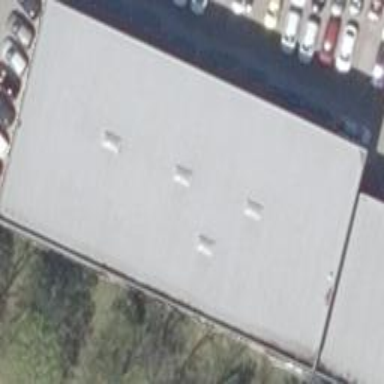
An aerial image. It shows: Flat-roofed commercial building.